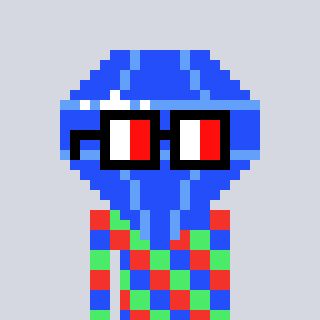
a pixel art character with square glasses with black frames and red eyes, a blue diamond-shaped head and a bege-colored body on a cool background